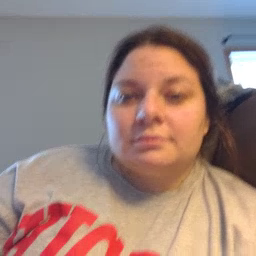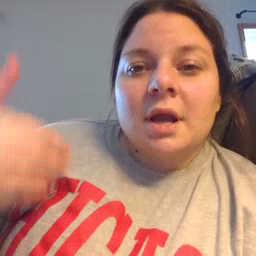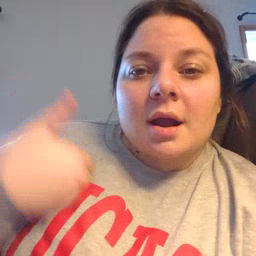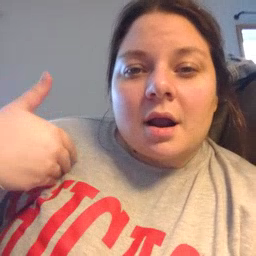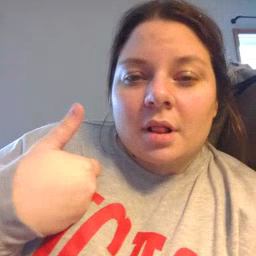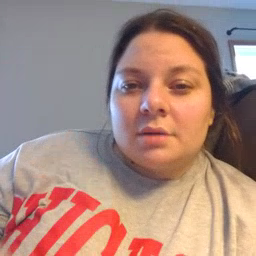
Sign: animal